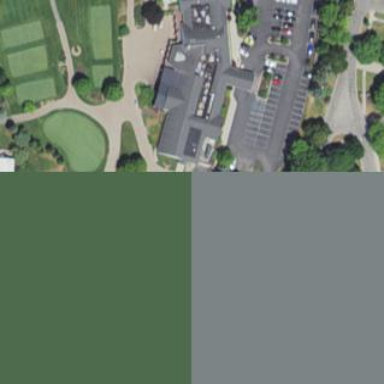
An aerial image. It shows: Public clubhouse for golf club.